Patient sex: F
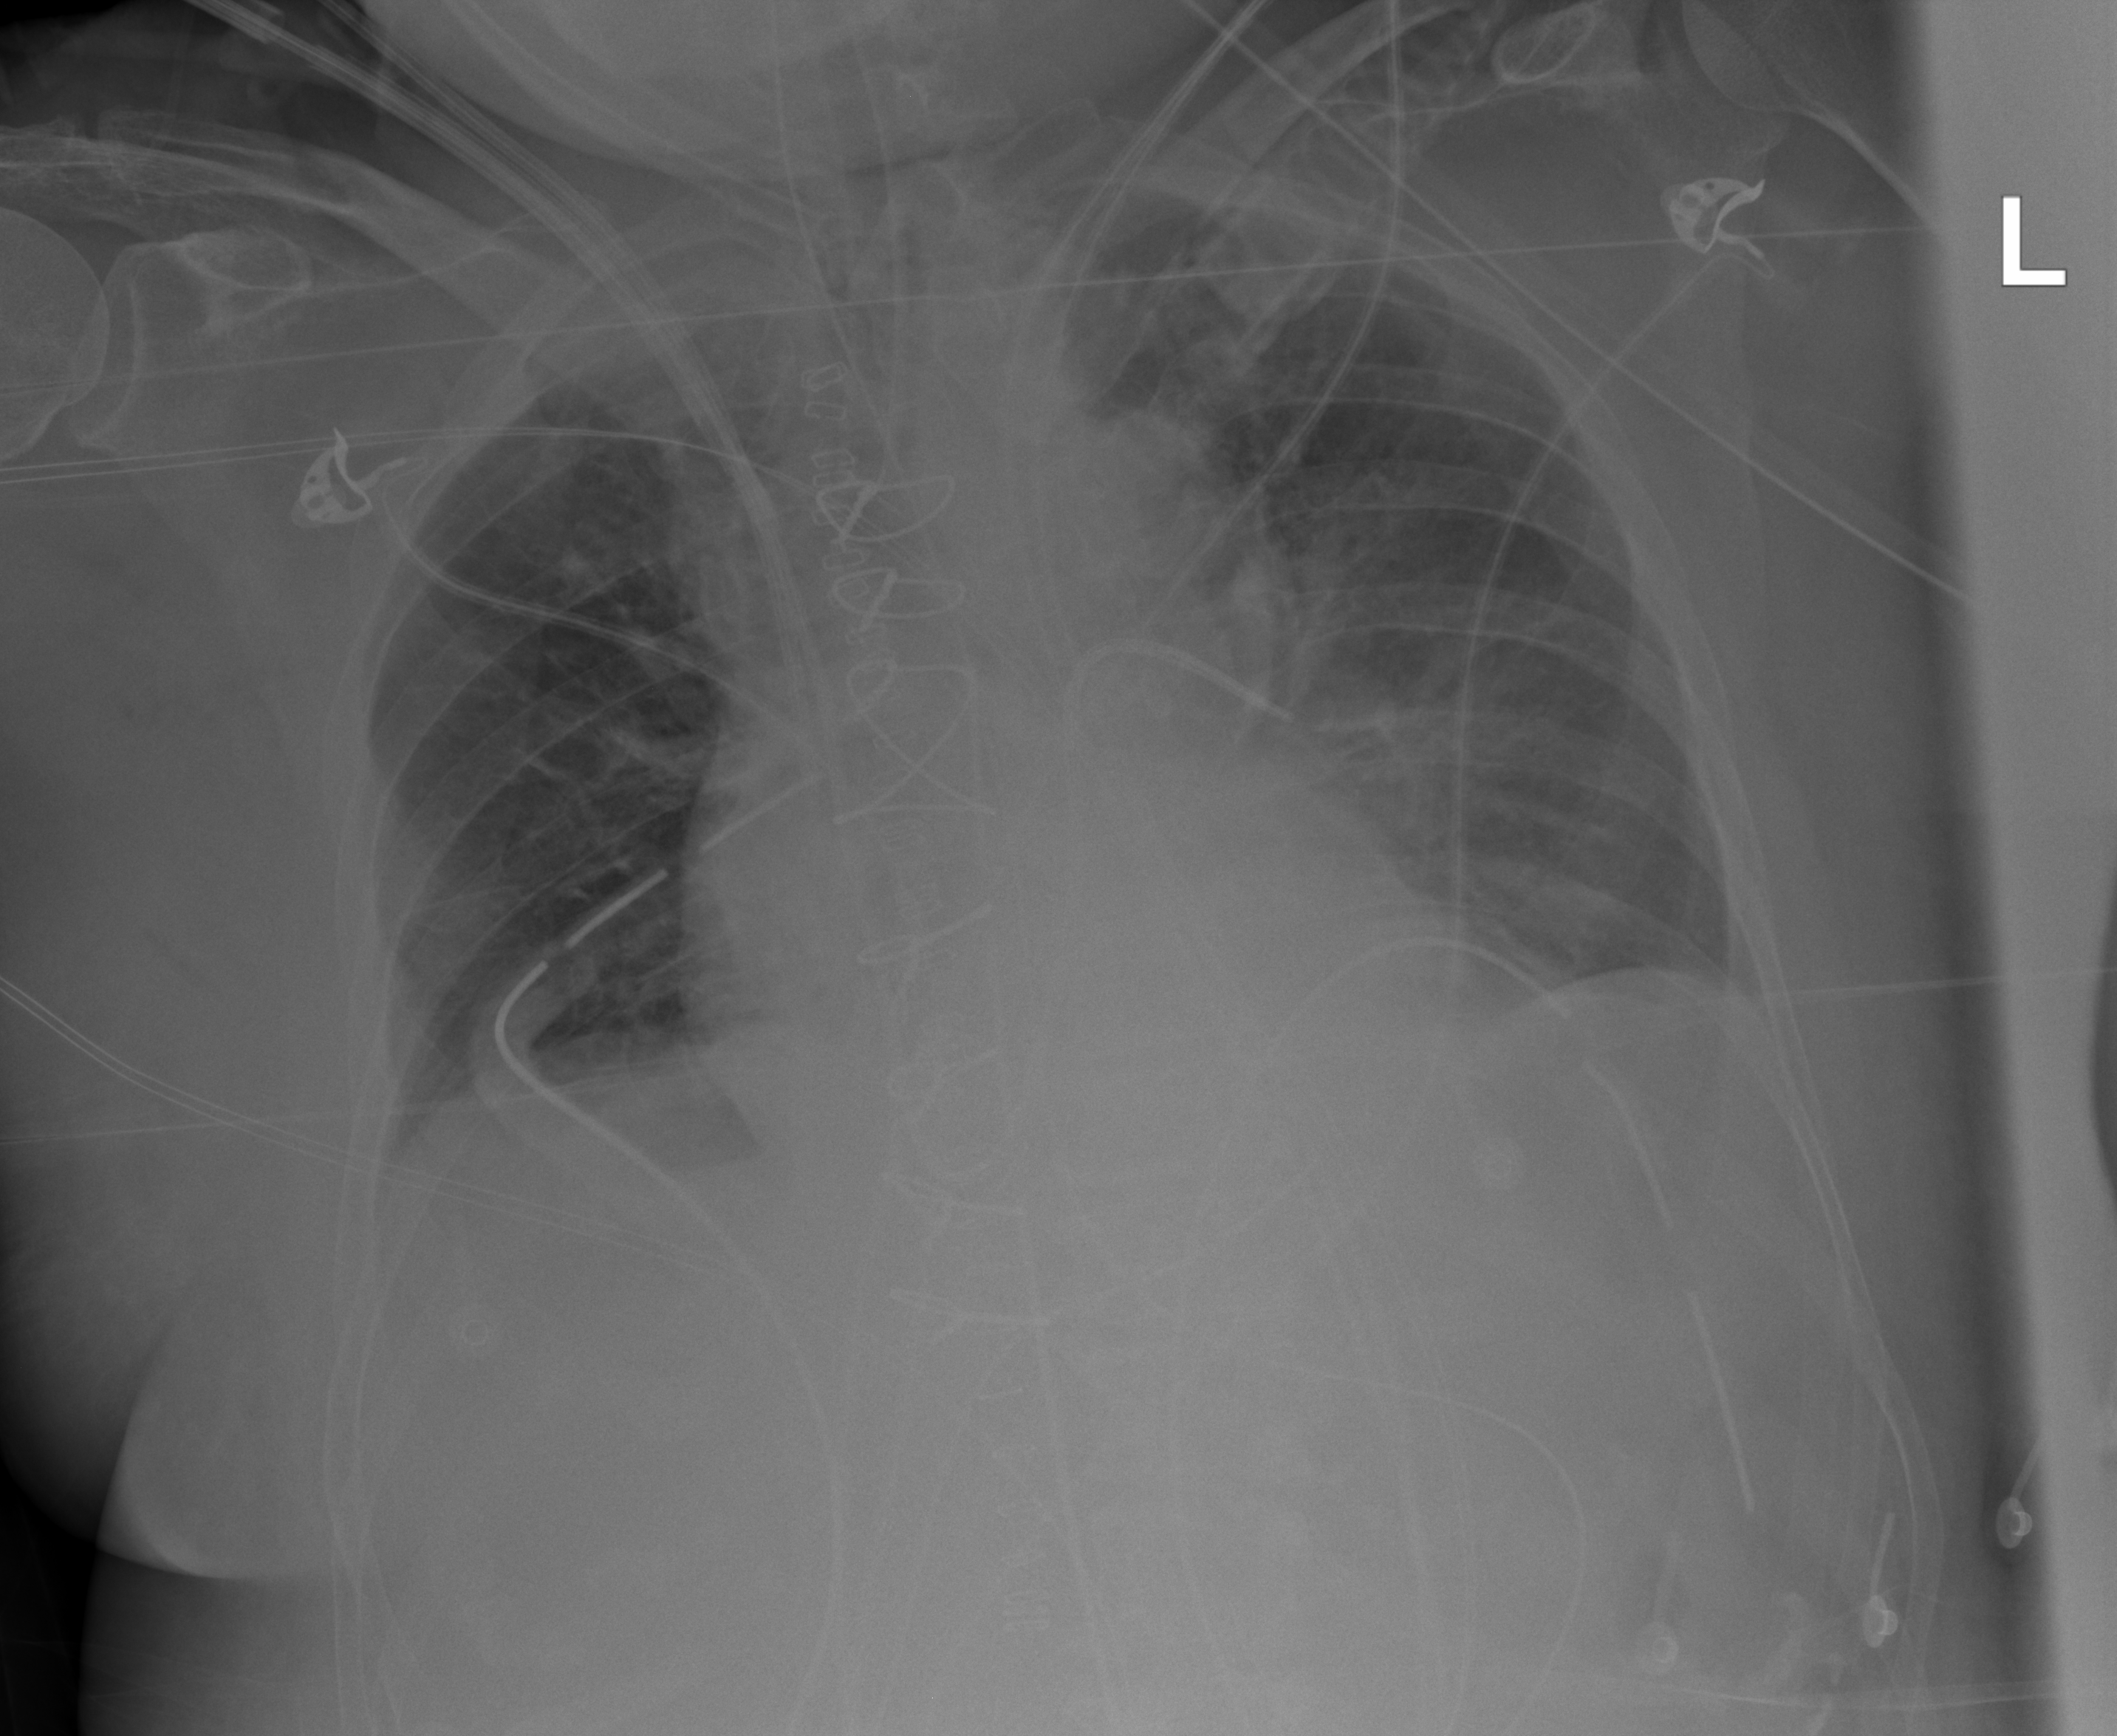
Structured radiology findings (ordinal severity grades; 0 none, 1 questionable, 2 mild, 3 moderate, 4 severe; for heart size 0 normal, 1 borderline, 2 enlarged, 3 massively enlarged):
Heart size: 1
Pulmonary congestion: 2
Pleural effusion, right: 0
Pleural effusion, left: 2
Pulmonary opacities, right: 0
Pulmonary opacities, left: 0
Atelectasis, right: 2
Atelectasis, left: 2